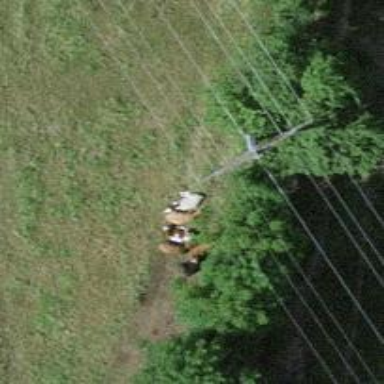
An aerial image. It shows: Power line is depicted.